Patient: sex M, age 43
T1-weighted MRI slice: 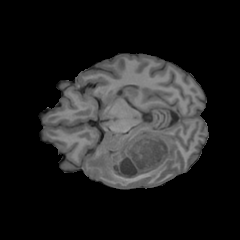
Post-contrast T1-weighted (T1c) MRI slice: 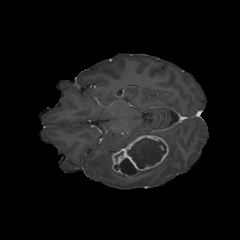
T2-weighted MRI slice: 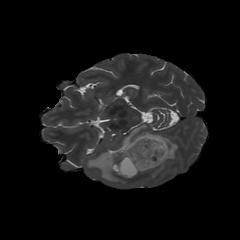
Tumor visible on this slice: yes
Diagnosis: Glioblastoma, IDH-wildtype
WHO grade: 4